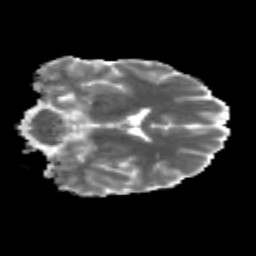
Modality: MD
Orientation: coronal
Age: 29
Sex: male
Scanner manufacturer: siemens
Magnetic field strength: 3 T
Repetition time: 3.5 s
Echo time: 0.125 s